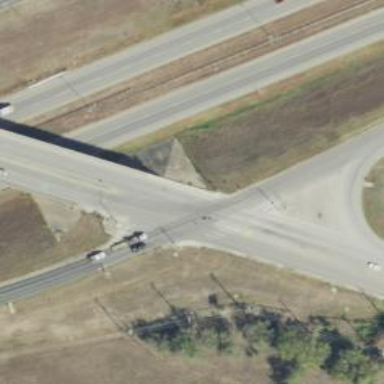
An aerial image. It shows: Secondary road with asphalt surface and frontage road.